I will show an image sequence of human cooking. I have annotated the images with numbered circles. Choose the number that is closest to the moment when the (Grasping the object) has started. You are a five-time world champion in this game. Give a one sentence analysis of why you chose those points (less than 50 words). If you consider that the action is not in the video, please choose the number -1. Provide your answer at the end in a json file of this format: {"points": []}
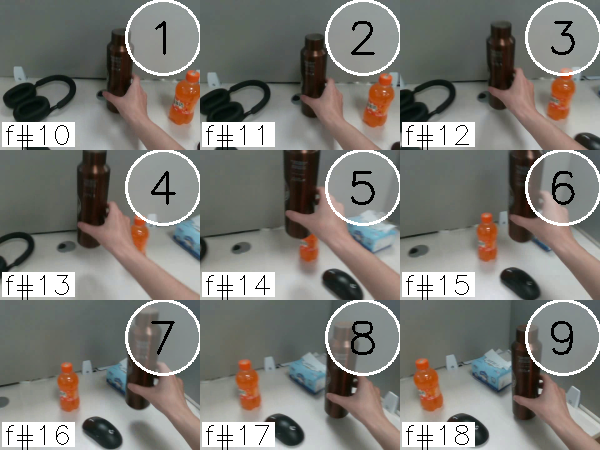
Frame 2 shows the clearest moment of hand-object contact.
{"points": [2]}